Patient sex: M
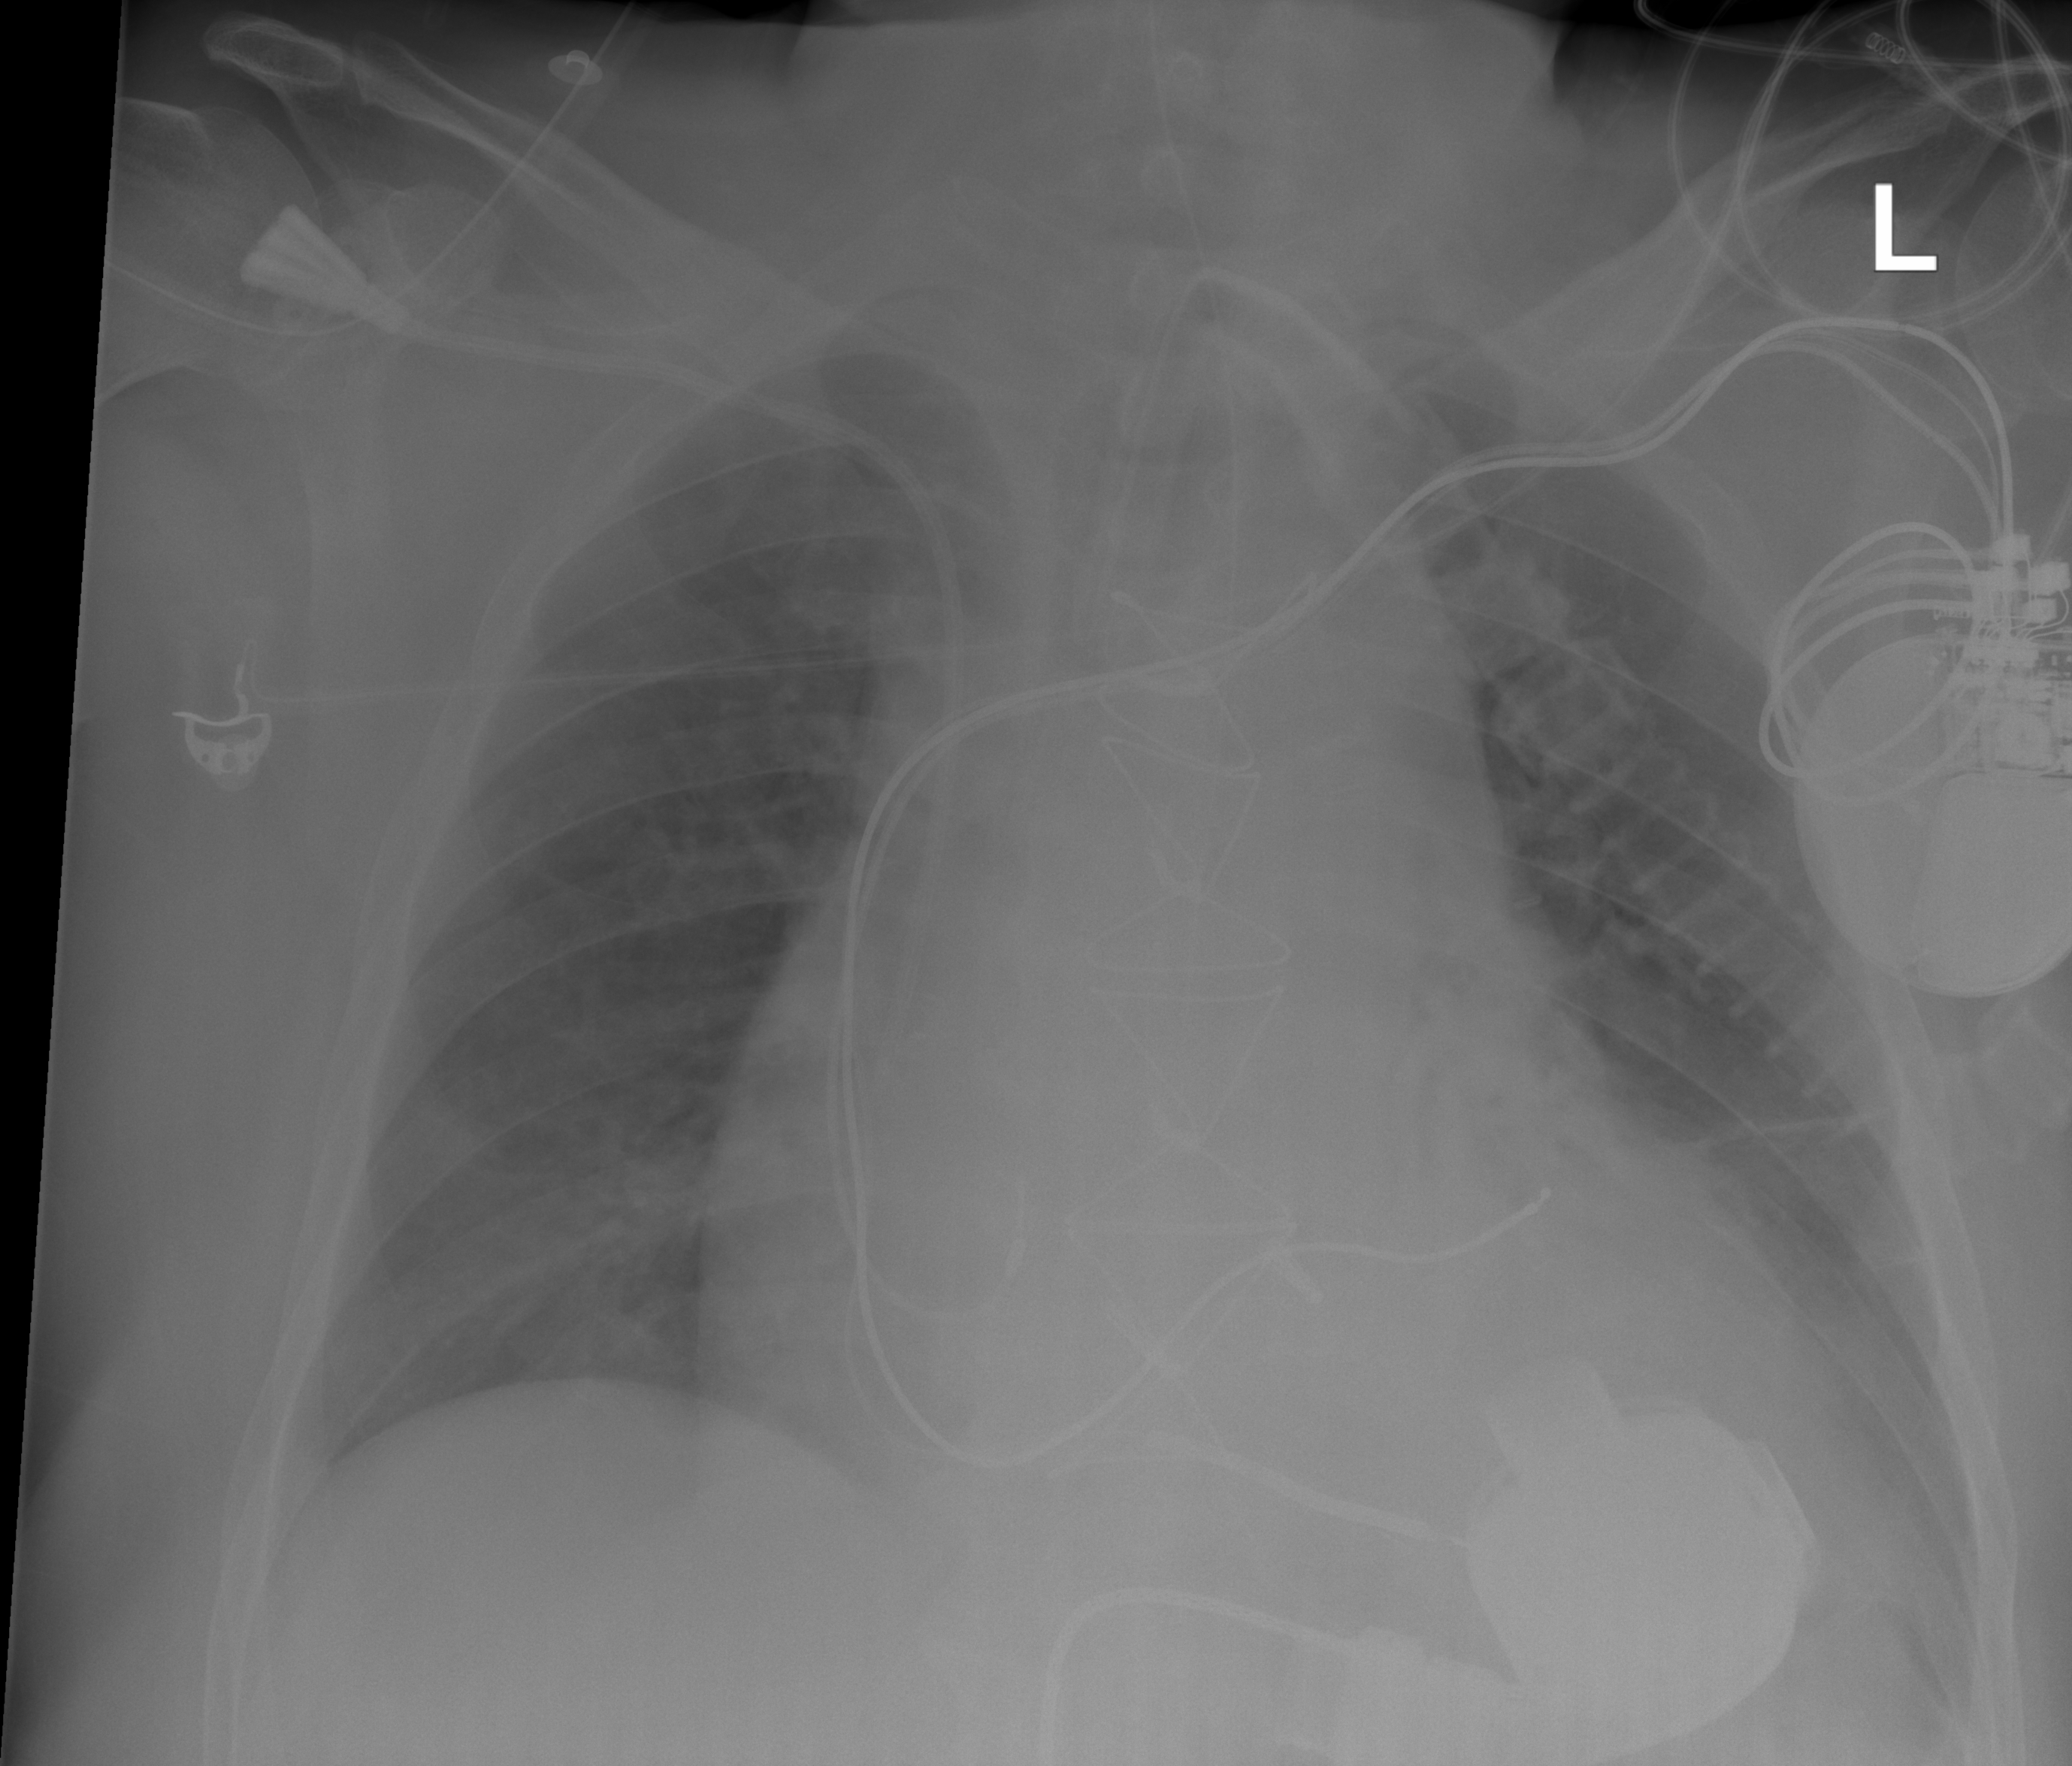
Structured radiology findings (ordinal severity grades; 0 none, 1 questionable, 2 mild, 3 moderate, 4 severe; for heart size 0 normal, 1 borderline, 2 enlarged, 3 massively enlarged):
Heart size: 3
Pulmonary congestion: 2
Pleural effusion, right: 2
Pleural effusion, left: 2
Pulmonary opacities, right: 0
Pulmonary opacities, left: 0
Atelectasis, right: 0
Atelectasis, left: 2